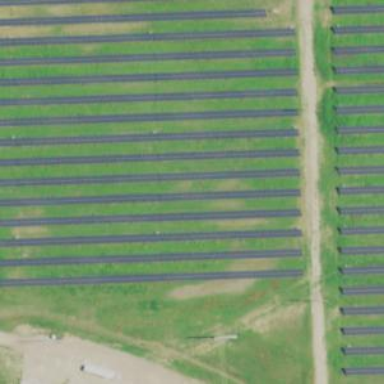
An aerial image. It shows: Solar power plant using photovoltaic technology.